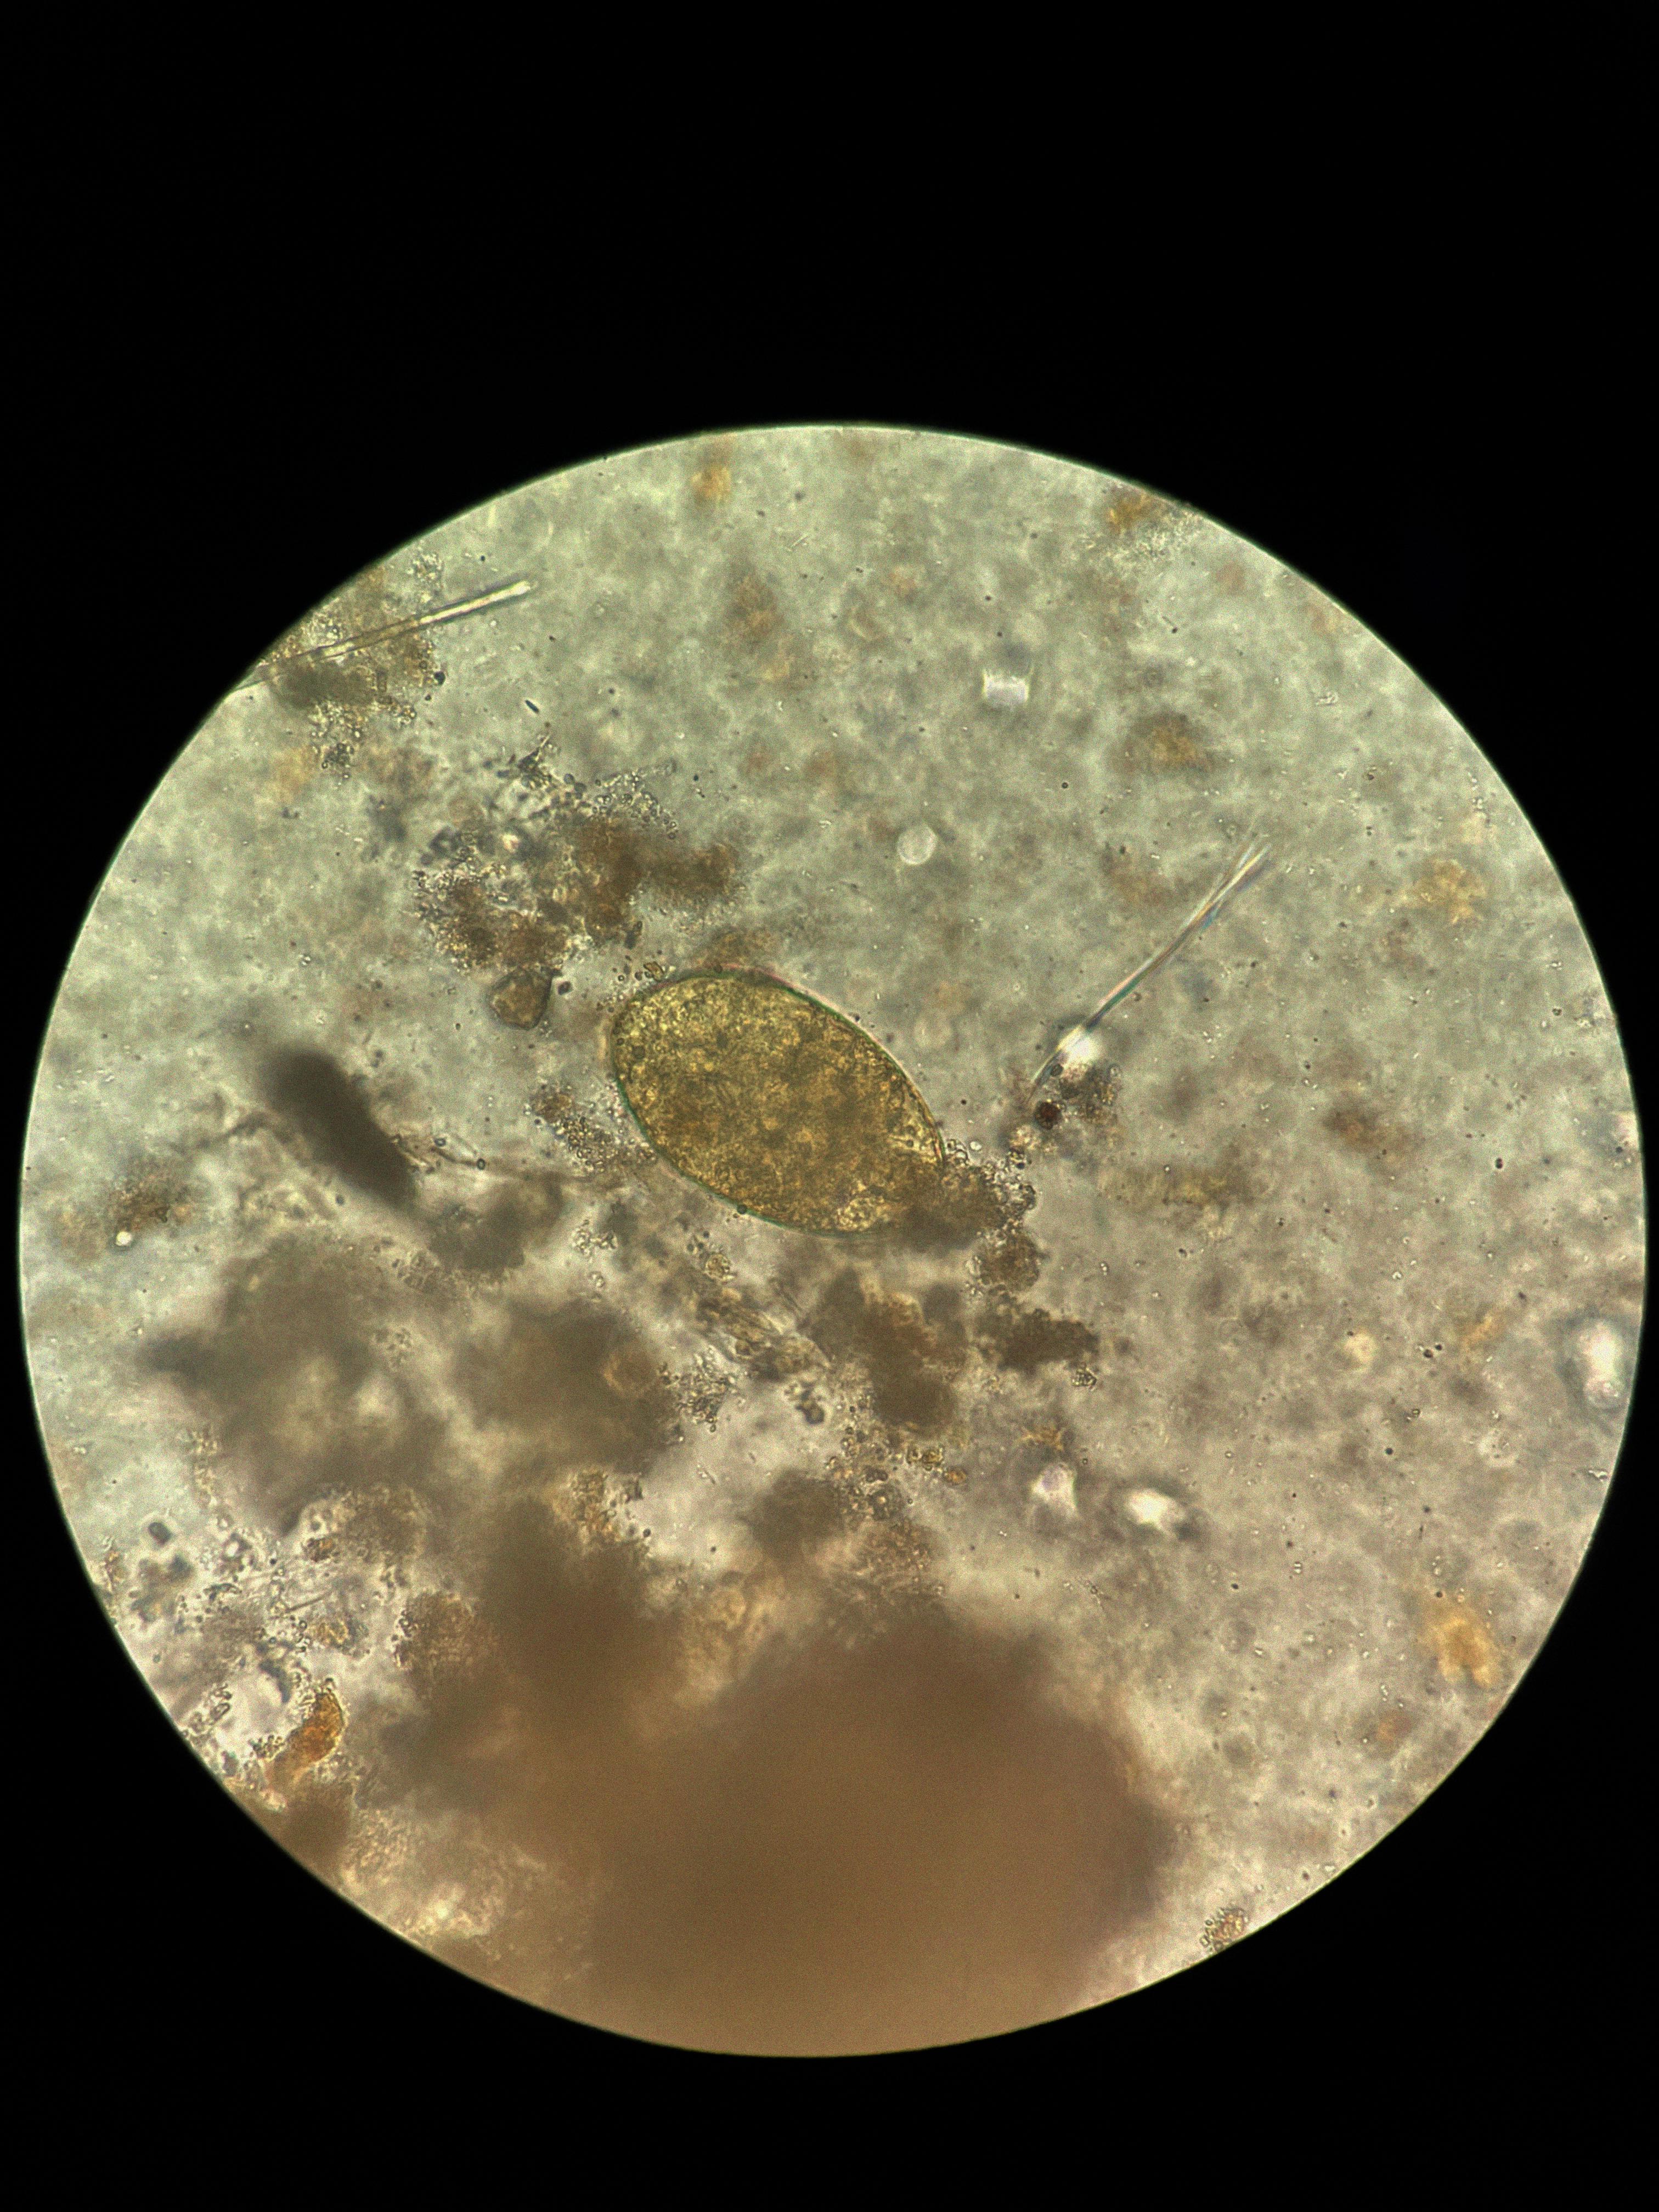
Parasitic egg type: Fasciolopsis buski